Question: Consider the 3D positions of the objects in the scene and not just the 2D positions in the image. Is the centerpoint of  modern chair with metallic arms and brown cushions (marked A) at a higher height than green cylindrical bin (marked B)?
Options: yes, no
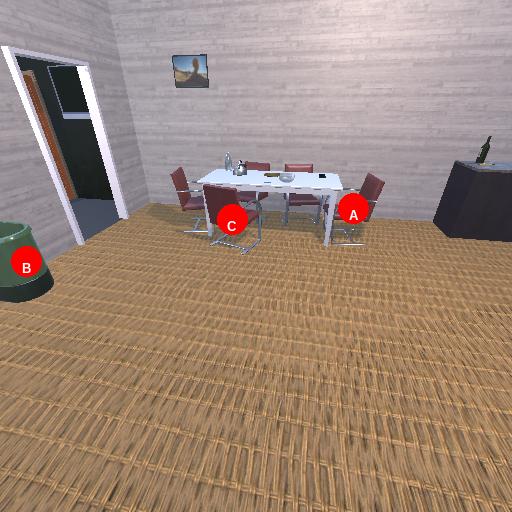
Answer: yes